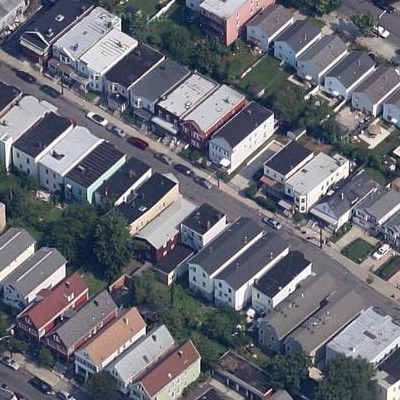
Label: fResident